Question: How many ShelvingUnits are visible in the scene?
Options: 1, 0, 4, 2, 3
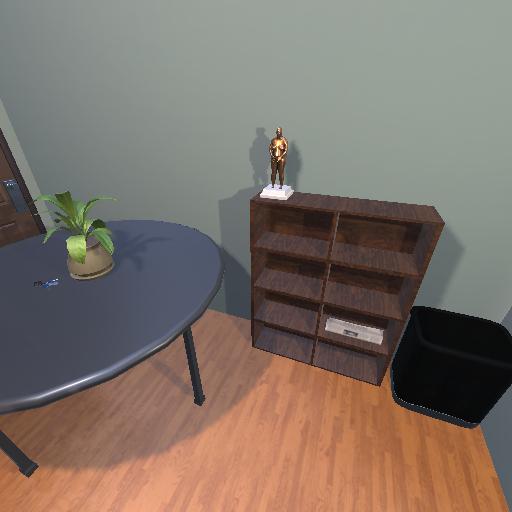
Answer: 1